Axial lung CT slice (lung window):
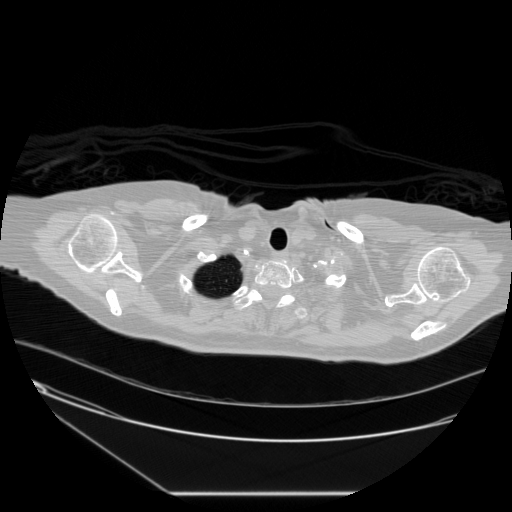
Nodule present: no